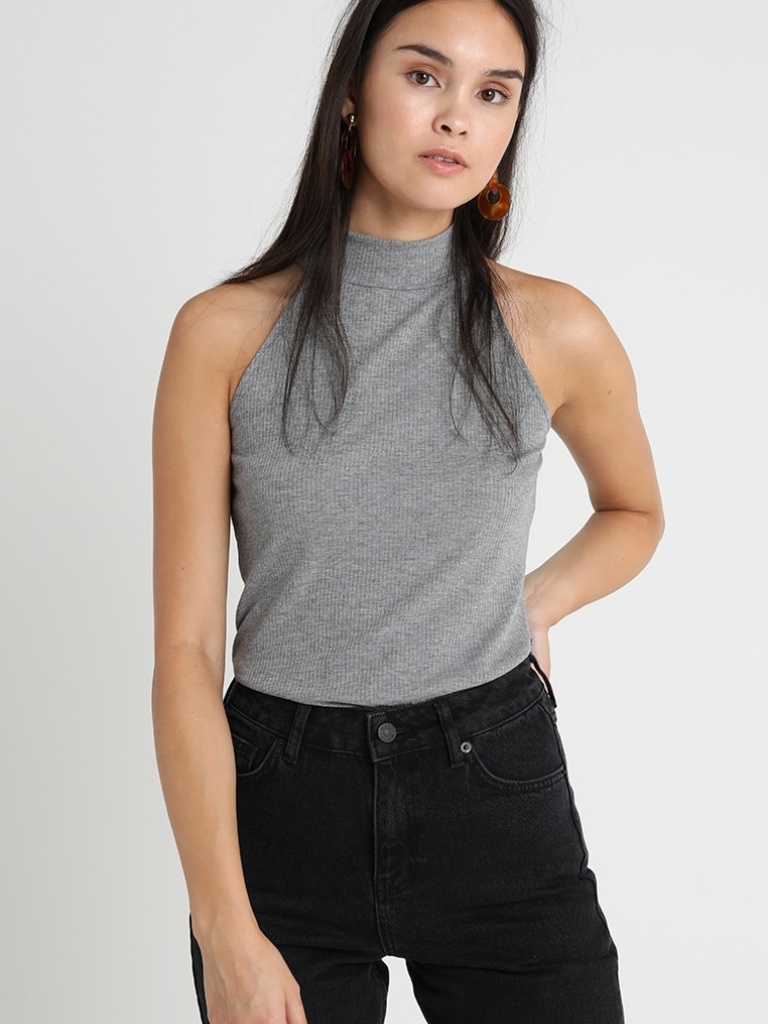
cotton tight sleeveless hip length Fully Tucked in halter tank